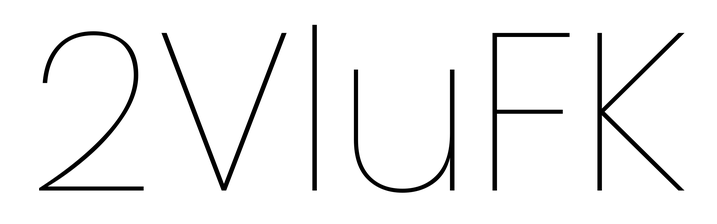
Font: Poppins-Thin